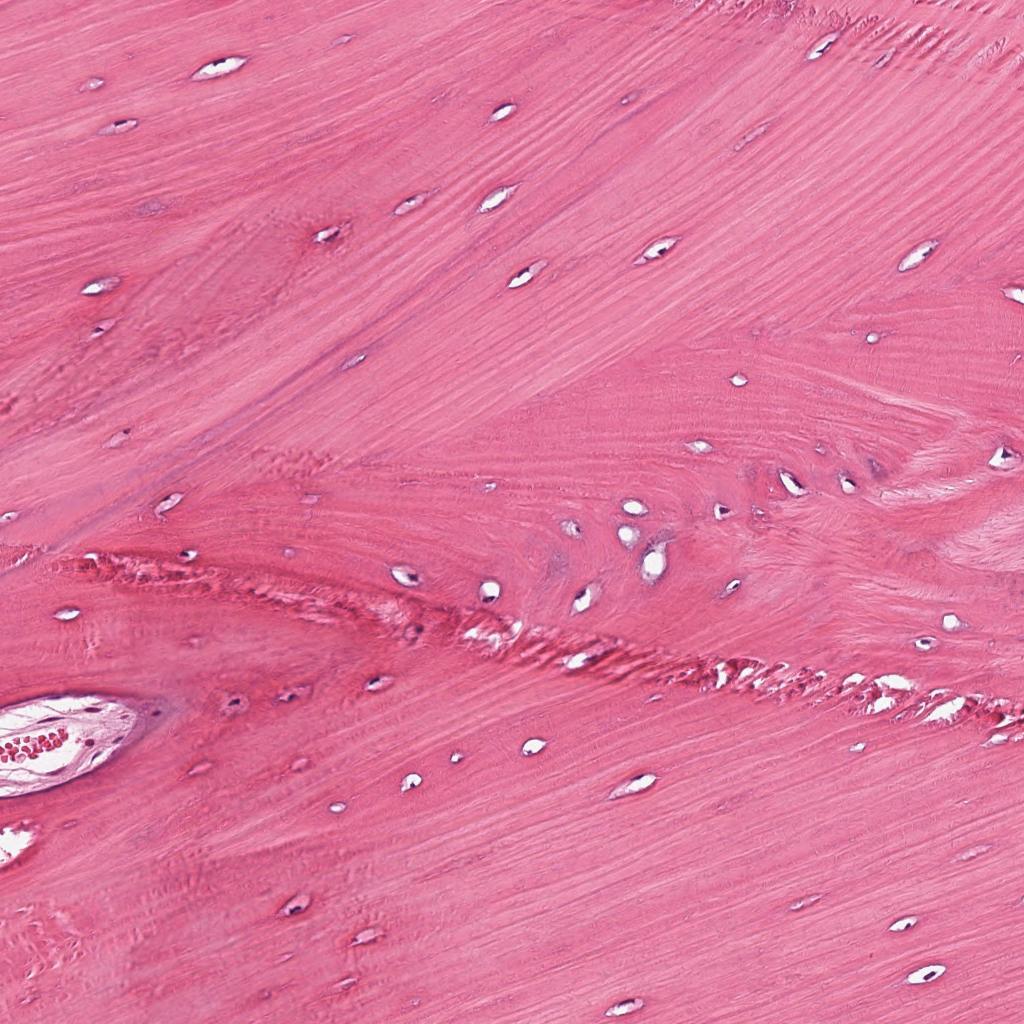
Label: Non-Tumor